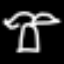
Label: palm tree